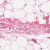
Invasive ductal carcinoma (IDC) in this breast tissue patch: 0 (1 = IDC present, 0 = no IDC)